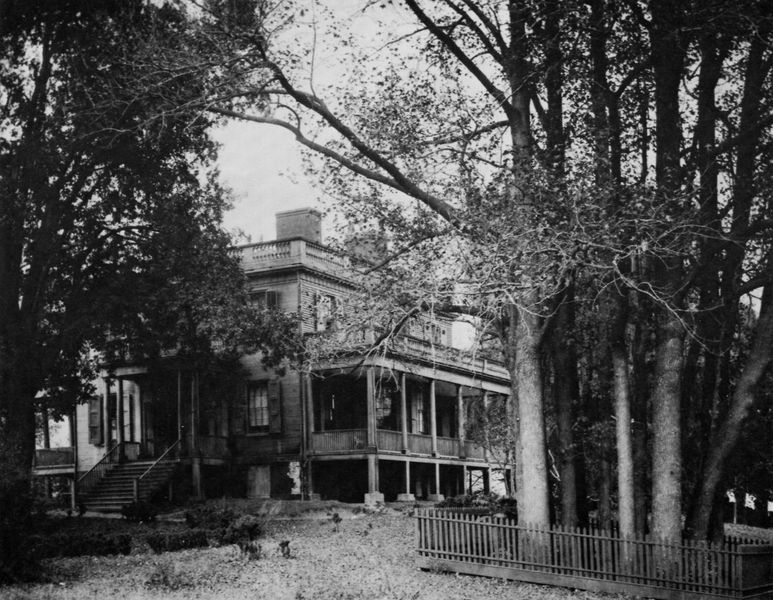
Titel: Der Gutshof
Künstler: Edward Bierstadt
Schlagwörter: baum, dunkel, himmel, laub, schatten, weiß, bäume, äste, fenster, grau, hell, pfeiler, schwarz, stützen, säulen, terasse, dach, gebäude, haus, park, weg, wiese, zaun, wand, architektur, zweige, gitter, pfad, wald, fensterläden, kamin, schornstein, garten, balkon, terrasse, fassade, italien, moderne, gartenzaun, herbst, amerika, treppe, geländer, stufen, foto, fotografie, photographie, eingang, fensterladen, loggia, stütze, veranda, wohnhaus, balustrade, schlicht, arkaden, würfel, photo, villa, gesims, anwesen, landhaus, portikus, etagen, quadrat, attika, schmucklos, zeun, funktional, holzbalkone, wright